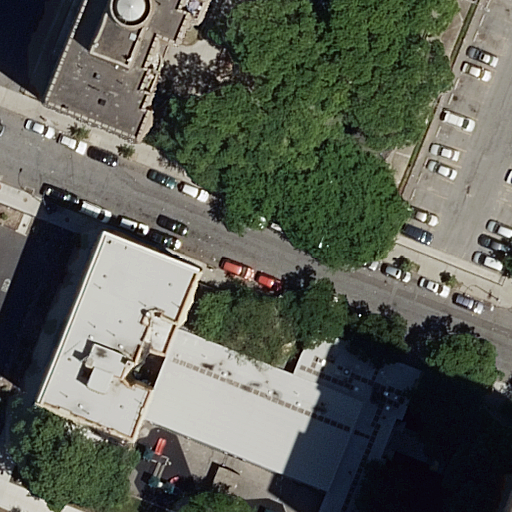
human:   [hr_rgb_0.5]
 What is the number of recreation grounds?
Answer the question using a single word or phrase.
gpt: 0

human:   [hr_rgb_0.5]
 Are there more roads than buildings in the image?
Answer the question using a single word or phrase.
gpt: no

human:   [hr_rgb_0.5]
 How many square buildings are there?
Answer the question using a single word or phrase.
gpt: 0

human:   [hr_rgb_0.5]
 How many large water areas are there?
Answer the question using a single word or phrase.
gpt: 0

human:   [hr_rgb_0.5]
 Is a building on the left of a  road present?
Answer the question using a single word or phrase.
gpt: yes

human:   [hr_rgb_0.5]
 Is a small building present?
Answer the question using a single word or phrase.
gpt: yes

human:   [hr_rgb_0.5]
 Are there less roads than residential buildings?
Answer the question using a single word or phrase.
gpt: yes

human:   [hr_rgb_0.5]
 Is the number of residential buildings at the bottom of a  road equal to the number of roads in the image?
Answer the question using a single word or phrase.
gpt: no

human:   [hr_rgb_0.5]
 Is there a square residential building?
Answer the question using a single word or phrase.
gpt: no

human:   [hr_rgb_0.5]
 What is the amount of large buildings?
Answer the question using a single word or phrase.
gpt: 2

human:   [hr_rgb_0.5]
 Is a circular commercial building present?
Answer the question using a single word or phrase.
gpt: no

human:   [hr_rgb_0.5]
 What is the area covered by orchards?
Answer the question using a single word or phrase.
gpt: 0m2

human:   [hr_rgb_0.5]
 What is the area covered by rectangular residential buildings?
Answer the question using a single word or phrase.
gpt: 38m2

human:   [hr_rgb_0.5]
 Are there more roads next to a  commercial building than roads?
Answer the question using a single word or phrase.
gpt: no

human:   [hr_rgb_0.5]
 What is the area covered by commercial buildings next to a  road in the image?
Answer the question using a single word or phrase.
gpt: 0m2

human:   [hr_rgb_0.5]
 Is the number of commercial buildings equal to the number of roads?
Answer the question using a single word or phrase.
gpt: no

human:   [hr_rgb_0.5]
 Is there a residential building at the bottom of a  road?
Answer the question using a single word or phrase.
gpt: yes

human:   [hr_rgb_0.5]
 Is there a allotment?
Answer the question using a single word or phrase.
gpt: no

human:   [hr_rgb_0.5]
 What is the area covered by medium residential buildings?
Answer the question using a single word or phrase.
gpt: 437m2

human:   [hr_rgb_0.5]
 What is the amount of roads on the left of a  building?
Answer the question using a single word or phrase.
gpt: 2

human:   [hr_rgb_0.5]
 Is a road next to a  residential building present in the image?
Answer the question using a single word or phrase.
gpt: yes

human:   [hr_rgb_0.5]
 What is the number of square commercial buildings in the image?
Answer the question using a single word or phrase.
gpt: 0

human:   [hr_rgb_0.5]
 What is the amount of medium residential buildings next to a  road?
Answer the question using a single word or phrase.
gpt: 1

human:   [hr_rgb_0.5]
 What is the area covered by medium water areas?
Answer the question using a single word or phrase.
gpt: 0m2

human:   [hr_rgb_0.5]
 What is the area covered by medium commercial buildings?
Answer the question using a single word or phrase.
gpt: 0m2

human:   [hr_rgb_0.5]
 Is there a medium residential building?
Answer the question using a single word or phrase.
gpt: yes

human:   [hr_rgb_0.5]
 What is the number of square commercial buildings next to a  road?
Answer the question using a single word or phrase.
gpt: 0

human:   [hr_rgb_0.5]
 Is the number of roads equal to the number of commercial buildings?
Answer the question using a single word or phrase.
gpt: no

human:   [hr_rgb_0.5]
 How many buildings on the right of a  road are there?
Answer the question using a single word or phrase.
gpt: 5

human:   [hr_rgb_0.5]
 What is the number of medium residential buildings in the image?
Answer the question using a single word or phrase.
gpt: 1

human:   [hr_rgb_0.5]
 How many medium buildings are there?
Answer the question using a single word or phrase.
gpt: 1

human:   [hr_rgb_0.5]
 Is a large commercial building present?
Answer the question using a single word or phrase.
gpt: no

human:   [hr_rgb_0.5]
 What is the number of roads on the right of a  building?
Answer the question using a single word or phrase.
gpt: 1

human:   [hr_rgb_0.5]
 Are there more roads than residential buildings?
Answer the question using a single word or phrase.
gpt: no

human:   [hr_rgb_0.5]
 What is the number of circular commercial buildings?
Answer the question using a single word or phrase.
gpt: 0

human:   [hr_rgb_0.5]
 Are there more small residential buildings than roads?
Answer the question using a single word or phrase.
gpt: no